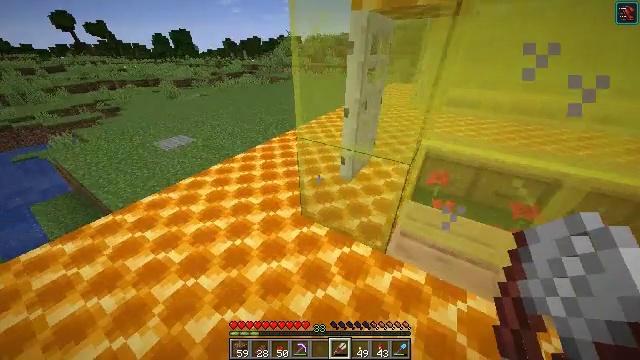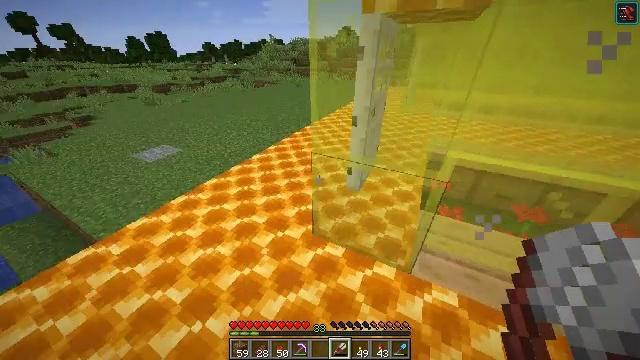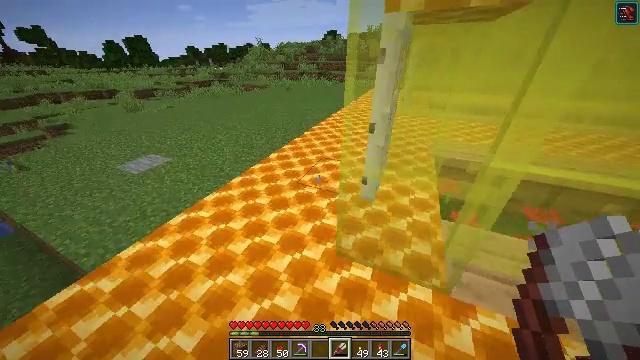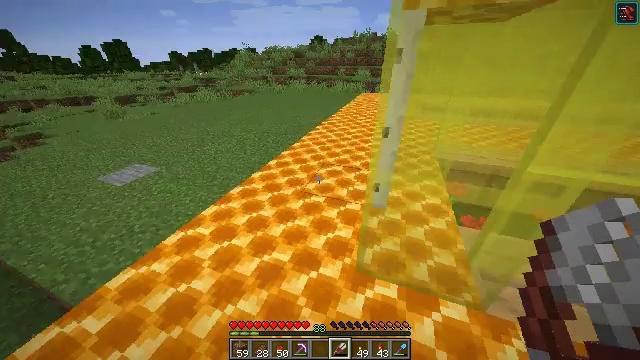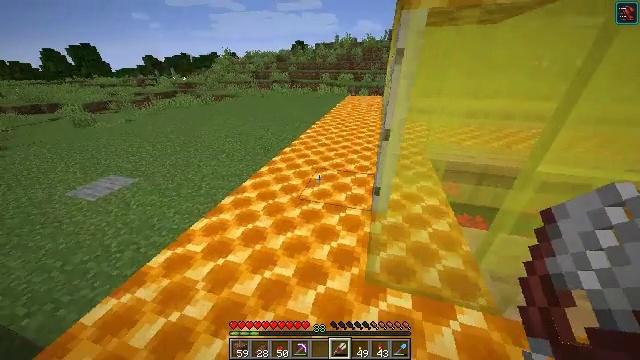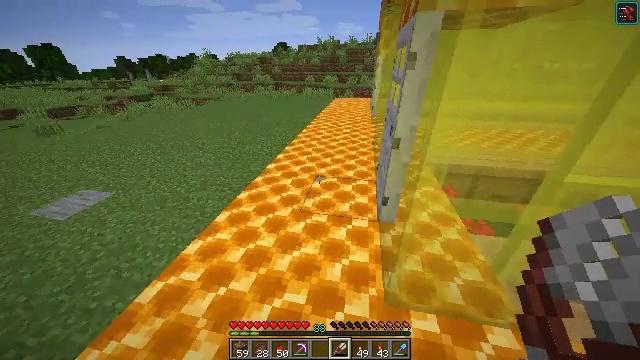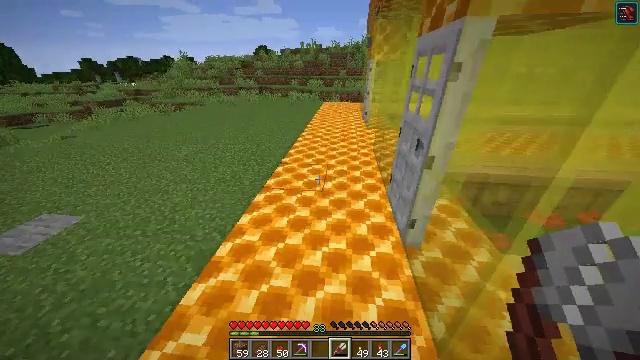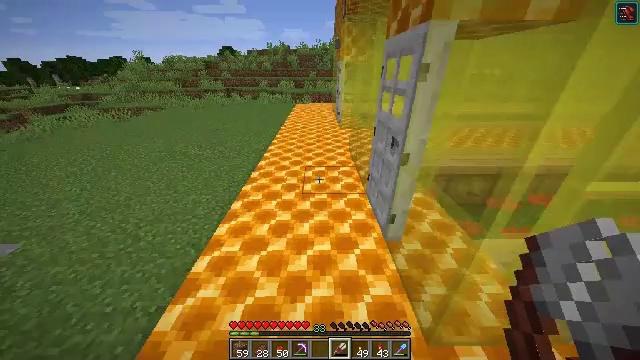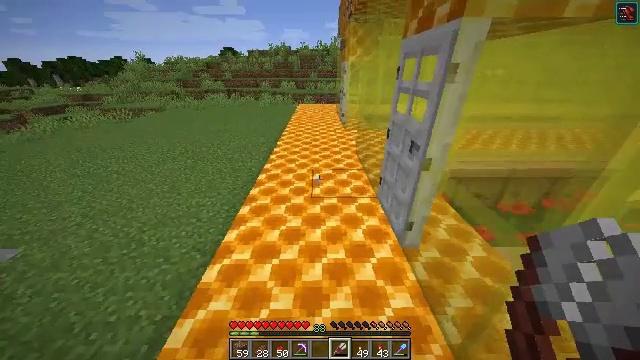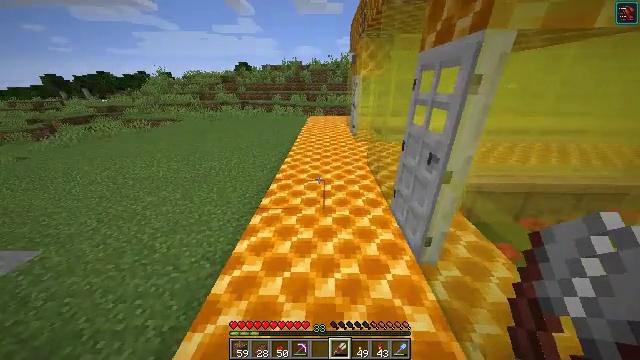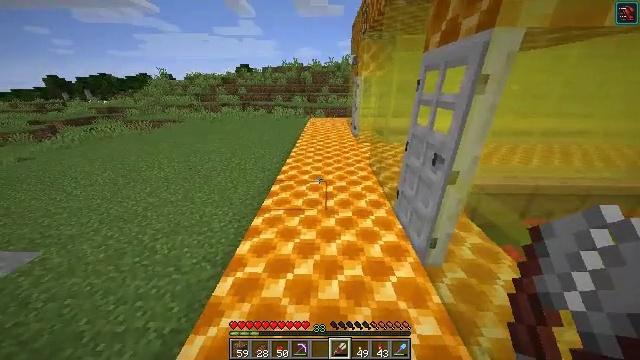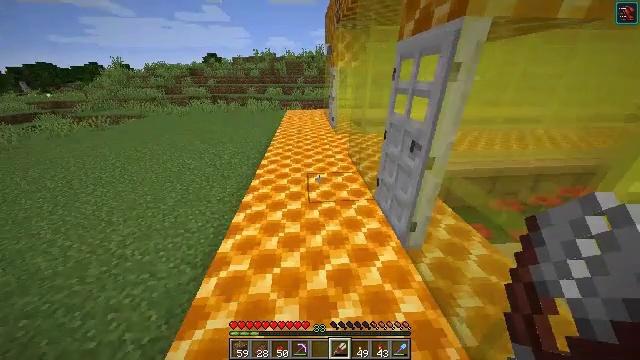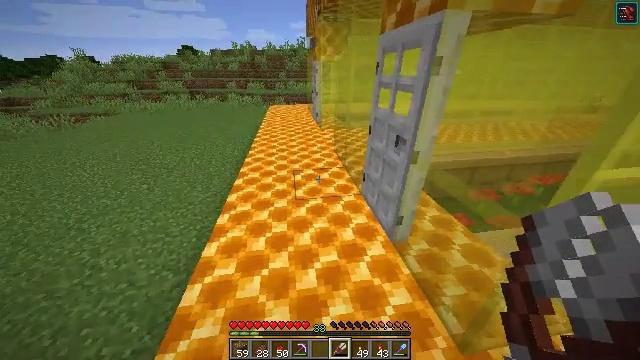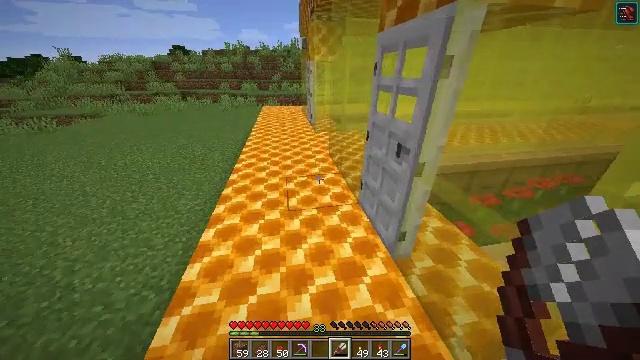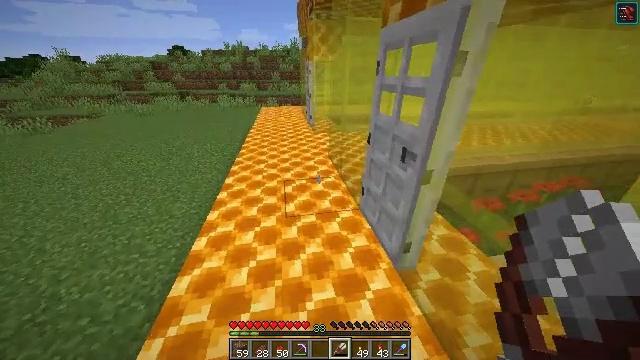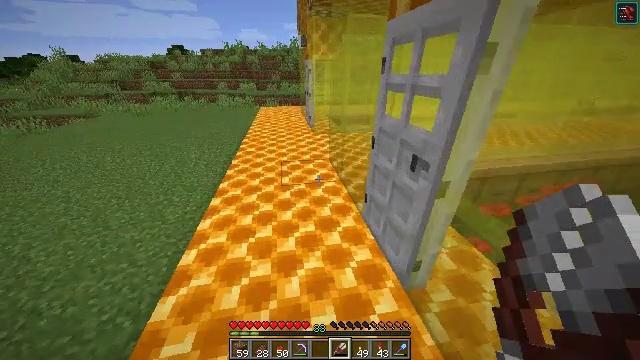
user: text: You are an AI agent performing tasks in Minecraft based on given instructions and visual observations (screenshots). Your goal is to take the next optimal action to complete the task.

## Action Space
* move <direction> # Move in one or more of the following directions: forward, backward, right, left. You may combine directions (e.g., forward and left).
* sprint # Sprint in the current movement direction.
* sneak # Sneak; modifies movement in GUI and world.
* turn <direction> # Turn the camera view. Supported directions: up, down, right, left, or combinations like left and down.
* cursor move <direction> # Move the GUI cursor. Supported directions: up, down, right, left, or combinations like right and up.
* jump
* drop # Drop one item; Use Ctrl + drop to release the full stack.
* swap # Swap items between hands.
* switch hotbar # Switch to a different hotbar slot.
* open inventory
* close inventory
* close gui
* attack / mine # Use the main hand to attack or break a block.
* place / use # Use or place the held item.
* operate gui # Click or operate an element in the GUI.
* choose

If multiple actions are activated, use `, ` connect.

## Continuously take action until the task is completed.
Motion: motion action
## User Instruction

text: Craft a honeycomb block by arranging honeycombs in the crafting grid.
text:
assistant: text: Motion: move forward and move left, turn right
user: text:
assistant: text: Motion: move forward and move left, turn right
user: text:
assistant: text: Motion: move forward and move left, turn right
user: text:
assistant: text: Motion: move forward and move left, turn right
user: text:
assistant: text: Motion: move forward and move left, turn right
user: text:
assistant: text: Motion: move forward and move left, turn right
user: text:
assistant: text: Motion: turn right
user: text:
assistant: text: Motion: no_op
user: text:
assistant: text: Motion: turn left and up
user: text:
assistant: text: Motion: no_op
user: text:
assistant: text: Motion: turn right and down
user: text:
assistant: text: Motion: move forward, turn right and down
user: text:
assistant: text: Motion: move forward, turn right
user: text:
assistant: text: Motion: move forward
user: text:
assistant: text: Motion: move forward
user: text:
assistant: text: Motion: move forward
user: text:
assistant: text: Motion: move forward
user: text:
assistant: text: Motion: move forward and move left
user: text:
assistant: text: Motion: move forward and move left, turn right
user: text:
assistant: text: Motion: move forward and move left, turn right
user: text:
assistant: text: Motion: move forward and move left, turn right
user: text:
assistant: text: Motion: move forward and move left, turn right
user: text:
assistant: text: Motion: move forward and move left, turn right
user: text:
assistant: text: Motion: move forward and move left, turn right
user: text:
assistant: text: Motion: move forward and move left, turn right
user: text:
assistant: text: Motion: move forward and move left, turn right
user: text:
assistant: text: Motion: move forward and move left, turn right
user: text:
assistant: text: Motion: move forward and move left, turn right
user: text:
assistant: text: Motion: move forward and move left, turn right
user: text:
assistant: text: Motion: move forward and move left, turn right